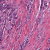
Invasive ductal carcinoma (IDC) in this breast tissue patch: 1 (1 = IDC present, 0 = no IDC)